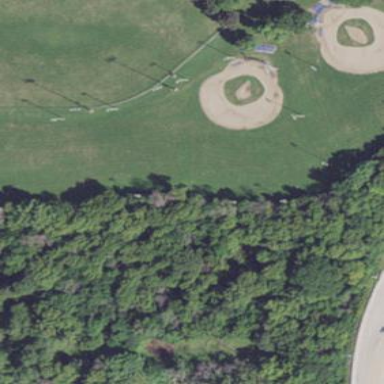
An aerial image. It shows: Grass pitch designated for softball.